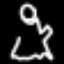
Label: angel